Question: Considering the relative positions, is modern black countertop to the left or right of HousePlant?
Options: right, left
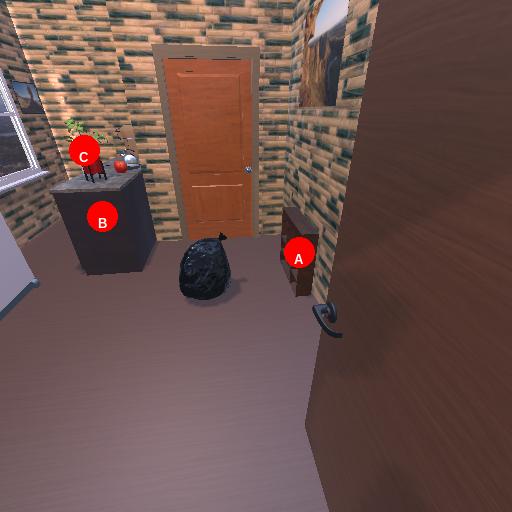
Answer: right